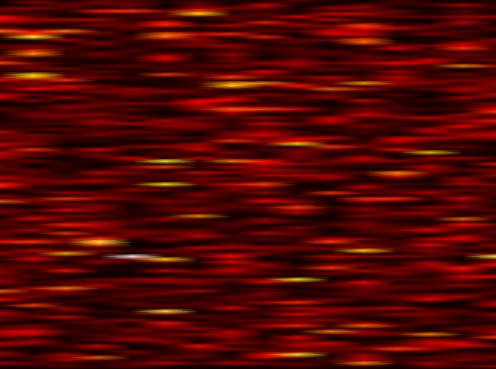
Label: FBMC